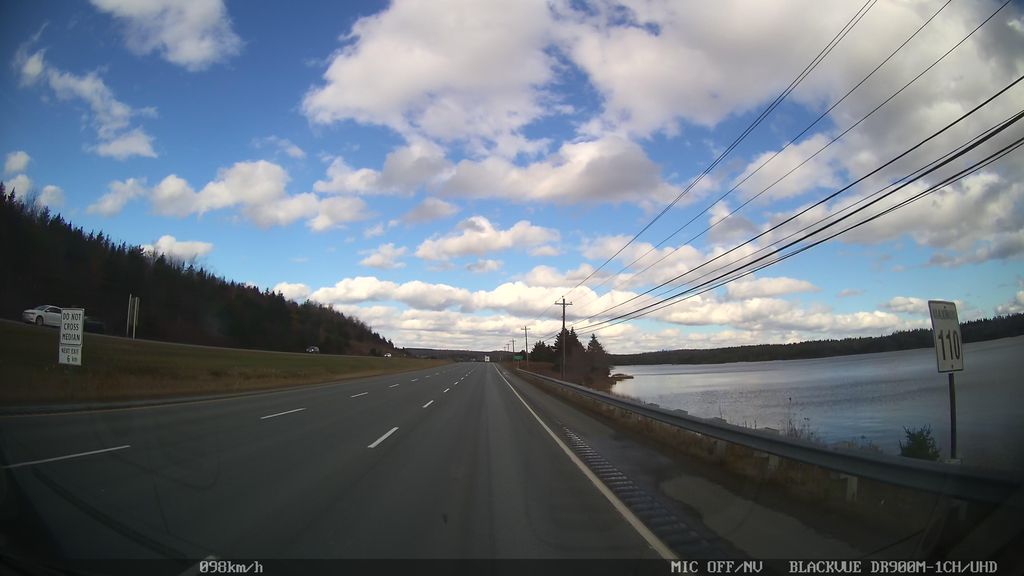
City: halifax